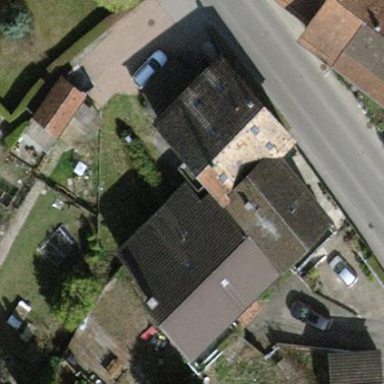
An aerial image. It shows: Terrace building.